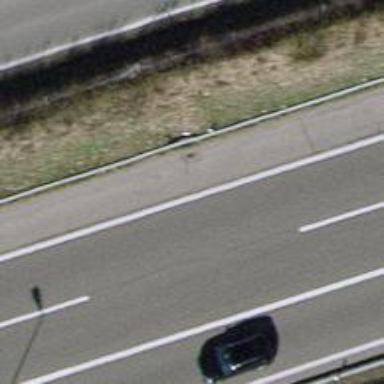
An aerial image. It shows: Asphalt motorway link.